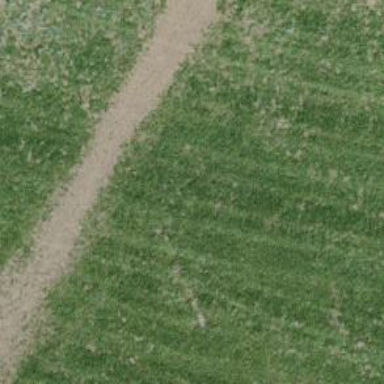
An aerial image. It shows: Unpaved path.